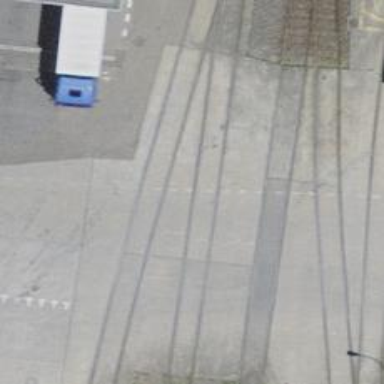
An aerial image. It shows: Railway level crossing.